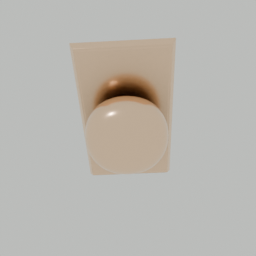
Label: mechanical